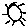
Label: sun